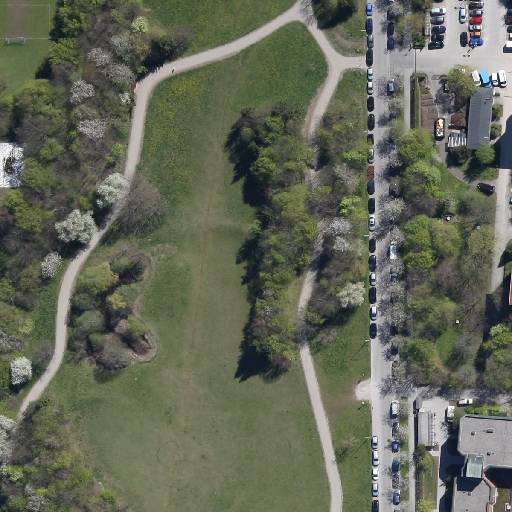
Referring expression: paved road along with tree